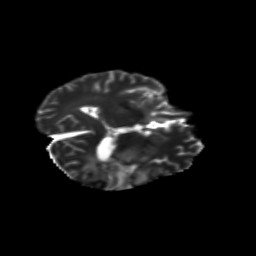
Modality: T2w
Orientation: axial
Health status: ill
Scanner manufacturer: siemens
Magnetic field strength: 3 T
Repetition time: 13.7 s
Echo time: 0.098 s